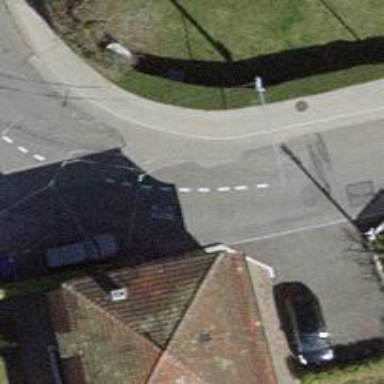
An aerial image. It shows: Residential road with trolley wires.